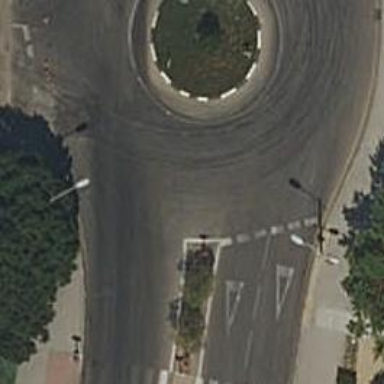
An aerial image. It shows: Residential road with asphalt surface leading to roundabout.